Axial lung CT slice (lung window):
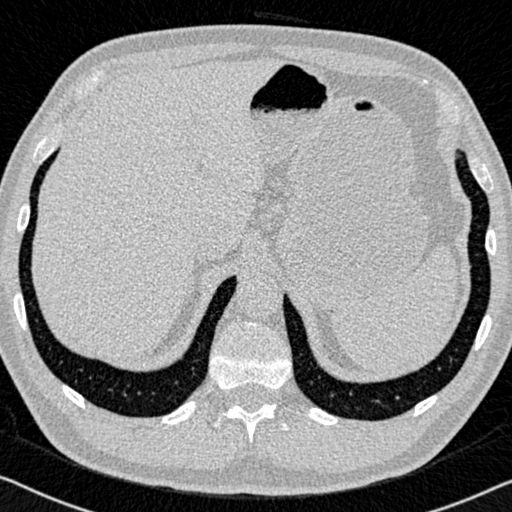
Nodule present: no